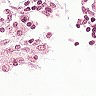
Metastatic tissue present: no